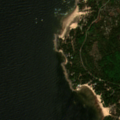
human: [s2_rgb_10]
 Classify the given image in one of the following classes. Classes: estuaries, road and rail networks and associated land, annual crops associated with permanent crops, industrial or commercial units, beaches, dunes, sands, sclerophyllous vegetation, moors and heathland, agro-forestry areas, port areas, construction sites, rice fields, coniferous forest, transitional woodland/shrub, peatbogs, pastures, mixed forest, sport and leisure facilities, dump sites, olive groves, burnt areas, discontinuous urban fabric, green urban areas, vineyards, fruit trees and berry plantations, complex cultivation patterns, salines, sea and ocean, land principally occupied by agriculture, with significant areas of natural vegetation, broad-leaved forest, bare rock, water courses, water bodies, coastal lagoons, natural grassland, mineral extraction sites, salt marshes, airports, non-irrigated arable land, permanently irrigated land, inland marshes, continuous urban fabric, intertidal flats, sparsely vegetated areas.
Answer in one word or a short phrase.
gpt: mixed forest, transitional woodland/shrub, sea and ocean